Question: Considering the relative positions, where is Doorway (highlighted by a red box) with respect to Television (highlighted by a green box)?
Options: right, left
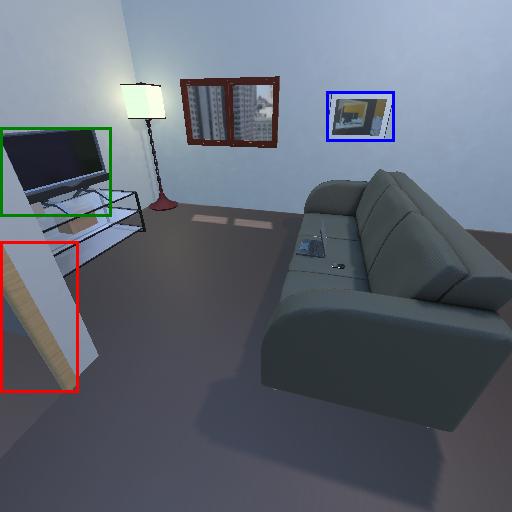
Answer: right